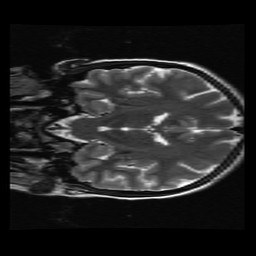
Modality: T2w
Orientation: coronal
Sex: female
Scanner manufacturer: ge
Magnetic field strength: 3 T
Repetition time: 5 s
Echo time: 0.1015 s